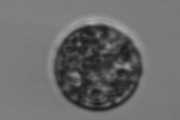
Label: Vicicitus_globosus